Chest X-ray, PA view. Patient: 66 years old, sex F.
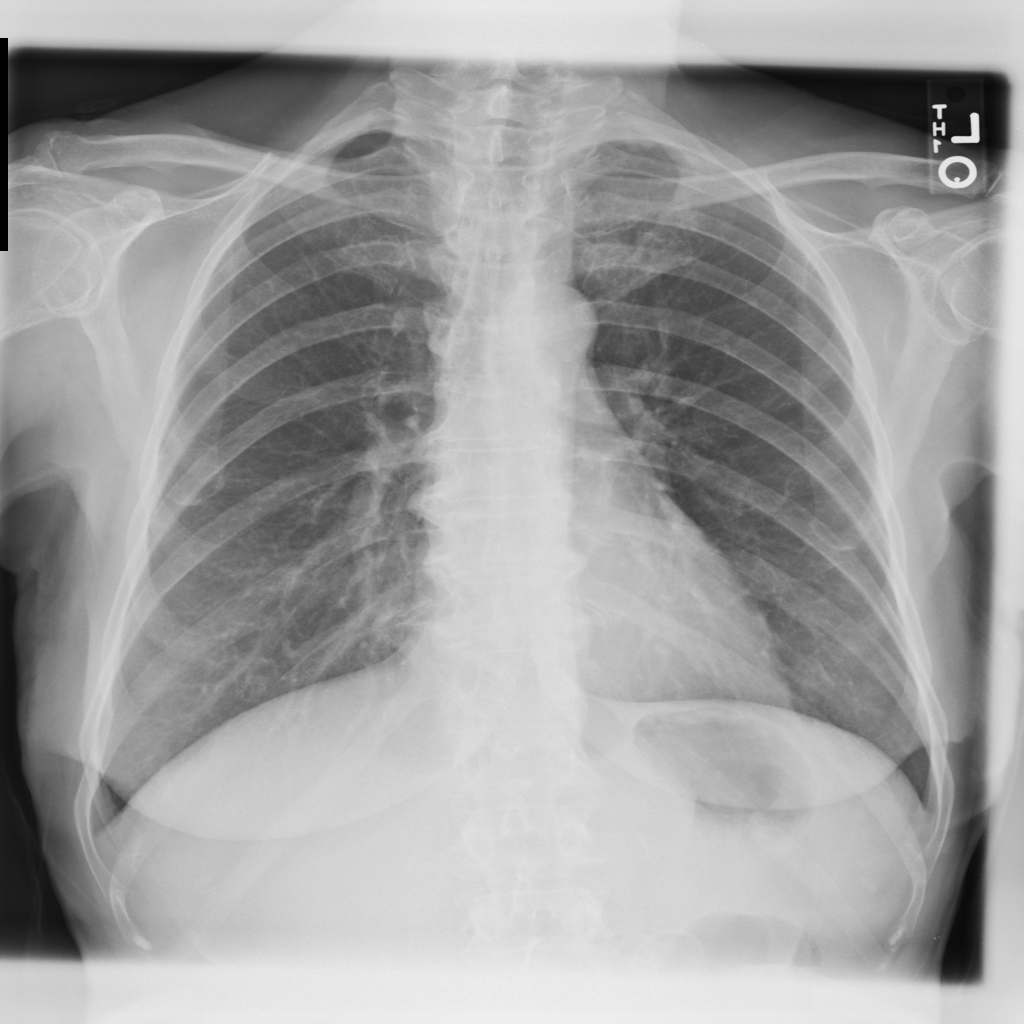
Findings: No Finding